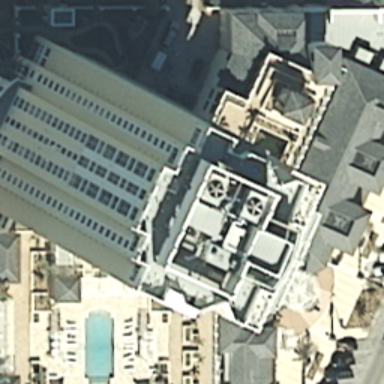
There are some buildings with a swimming pool .